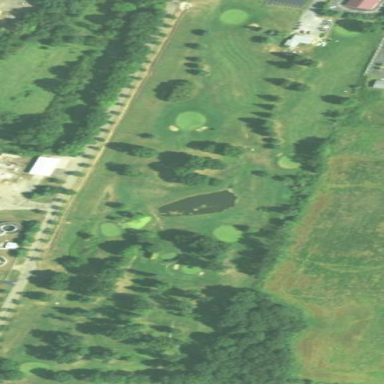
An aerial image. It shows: Golf course.